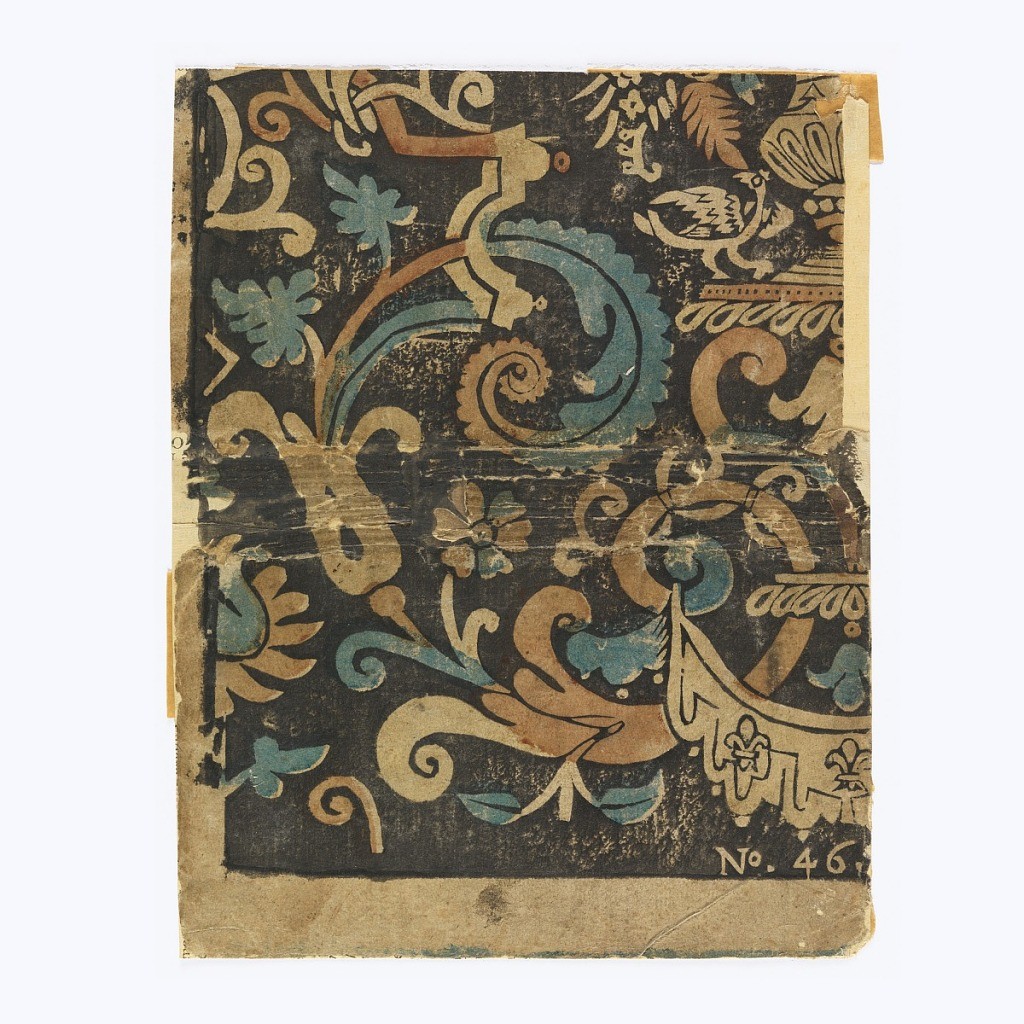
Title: Domino paper
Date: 1715–25
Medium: Block-printed, stencilled
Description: Vertical rectangle. Lower left corner of a design similar to the type used for decorative leather wallhangings, with acanthus rinceau, portion of a vase, and half of a drapery swag, all in reserve against a black field. At bottom, No. 46. White margin on left side and bottom.